Question: I am trying to write a code that can do the following :
1. Calculates time difference (in HH:MM format) between two type="time" elements on a row.
2. Sum the total difference (in HH:MM format) in text input.
I've managed to create a function fired by the 'onchange' event, but my function is only considering the first values entered, meaning that when you update the timings, the difference will be recalculated and the total will be wrong.

Here is my JavaScript code for calculating the first line:
'''
function CalTime0() {
var timeOfCall = $('#timefrom0').val(),
timeOfResponse = $('#timeto0').val(),
hours = timeOfResponse.split(':')[0] - timeOfCall.split(':')[0],
minutes = timeOfResponse.split(':')[1] - timeOfCall.split(':')[1],
total = $('#tbtotal').val(),
tothours = total.split(':')[0],
totminutes = total.split(':')[1];
minutes = minutes.toString().length<2?'0'+minutes:minutes;
totminutes = totminutes.toString().length<2?'0'+totminutes:totminutes;
if(minutes<0) {
hours--;
minutes = 60 + minutes;
}
hours = hours.toString().length<2?'0'+hours:hours;
tothours = tothours.toString().length<2?'0'+tothours:tothours;
tothours = parseInt(tothours) + parseInt(hours);
totminutes = parseInt(totminutes) + parseInt(minutes);
if(totminutes >= 60) {
tothours++;
totminutes = totminutes - 60;
}
$('#total0').val(hours + ':' + minutes);
$('#tbtotal').val(tothours + ':' + totminutes);
}
'''
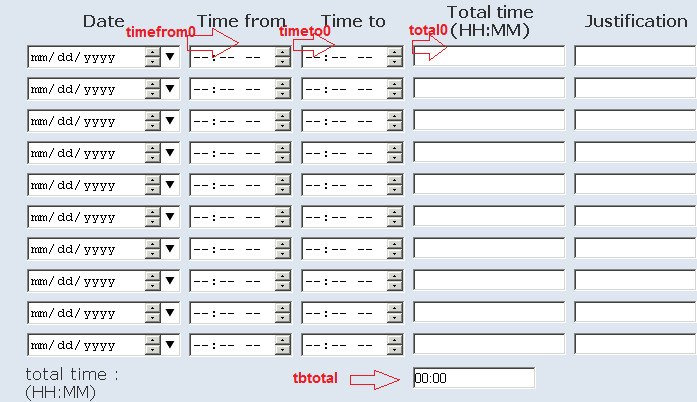
Answer: The solution is to substract the time the '#total0' field represents from the time the '#tbtotal' field represents. Then you calculate the new '#total0' field, and add that time to '#tbtotal' again. This way the time displayed in '#tbtotal' is always correct.
The other question seemed to be how to do this for all rows, instead of just this one. You can use the 'this' keyword to figure out what element fired the change event. From there you can figure out what the other elements would be. For this purpose I renamed the fields to 'timefr0' and 'timeto0', so they are equal length.
I took the liberty to convert all times to seconds, and manipulate them that way. The comments in the script should speak for themselfs.
'''
function updateTotals() {
//Get num part of the id from current set
//Cheated a bit with the id names ;-)
var num = $(this).attr('id').substr( 6 );
//Get the time from each and every one of them
var tfrom = $('#timefr' + num ).val().split(':');
var tto = $('#timeto' + num ).val().split(':');
var currtotal = $('#total' + num ).val().split(':');
var grandtotal = $('#tbtotal').val().split(':');
//Convert to seconds and do the calculations the easy way
var diff = (tto[0] - tfrom[0]) * 3600 + (tto[1] - tfrom[1]) * 60;
var totalsec = currtotal[0] * 3600 + currtotal[1] * 60;
var grandtotalsec = grandtotal[0] * 3600 + grandtotal[1] * 60;
//If the result is negative, we can't do anything sensible. Use 0 instead.
if( diff < 0 ) {
diff = 0;
}
//Substract what we calculated last time
grandtotalsec -= totalsec;
//Then add the current diff
grandtotalsec += diff;
//Convert diff (or total) into human readable form
var hours = Math.floor( diff / 3600 );
diff = diff % 3600;
var minutes = Math.floor( diff / 60 );
hours = (hours < 10) ? "0" + hours.toString() : hours.toString();
minutes = (minutes < 10) ? "0" + minutes.toString() : minutes.toString();
//Convert grandtotal into human readable form
var grandtotalhours = Math.floor( grandtotalsec / 3600 );
grandtotalsec = grandtotalsec % 3600;
var grandtotalminutes = Math.floor( grandtotalsec / 60 );
grandtotalhours = (grandtotalhours < 10) ? "0" + grandtotalhours.toString() : grandtotalhours.toString();
grandtotalminutes = (grandtotalminutes < 10) ? "0" + grandtotalminutes.toString() : grandtotalminutes.toString();
//Put them in the fields
$( '#total' + num ).val( hours + ":" + minutes );
$( '#tbtotal' ).val( grandtotalhours + ":" + grandtotalminutes );
}
'''
An example fiddle can be found <URL>.